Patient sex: M
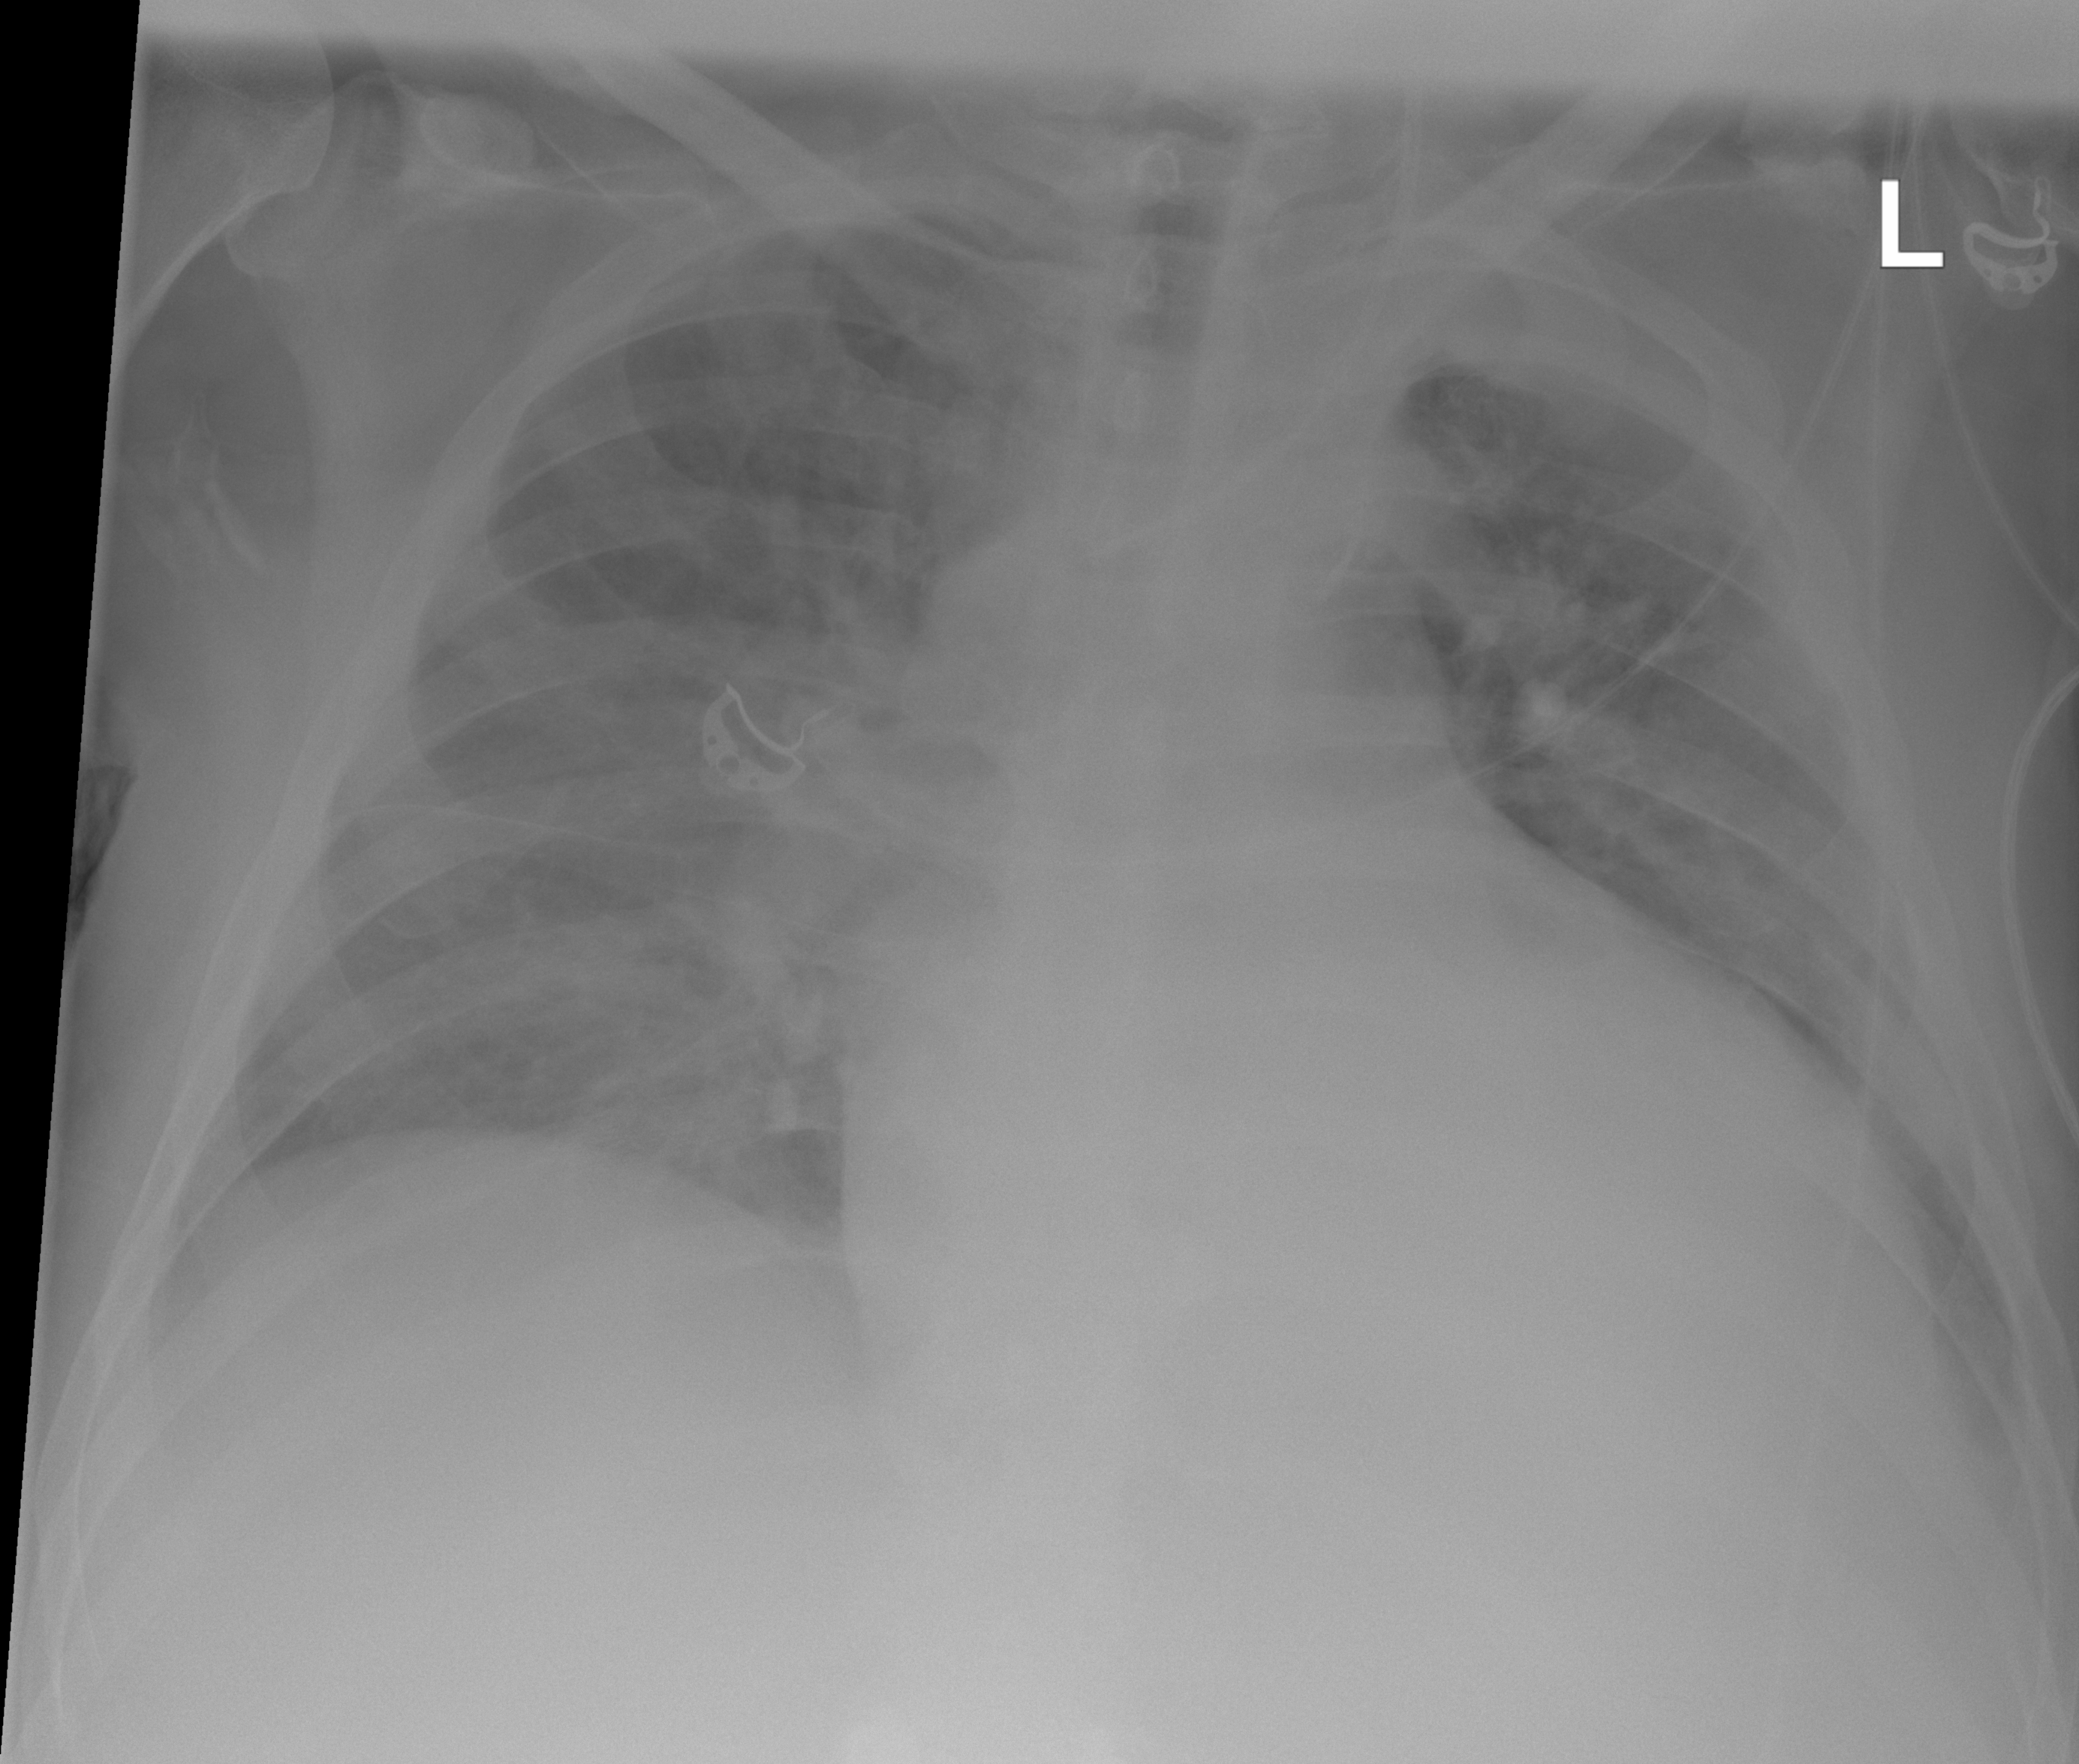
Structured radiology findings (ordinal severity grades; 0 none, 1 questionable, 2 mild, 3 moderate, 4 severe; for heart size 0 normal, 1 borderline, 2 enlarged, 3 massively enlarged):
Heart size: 3
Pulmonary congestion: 2
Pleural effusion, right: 1
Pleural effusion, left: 1
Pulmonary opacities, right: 1
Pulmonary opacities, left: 0
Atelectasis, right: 1
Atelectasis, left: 2